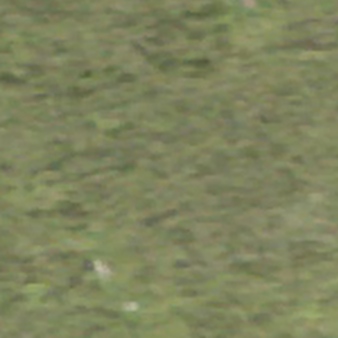
Label: other